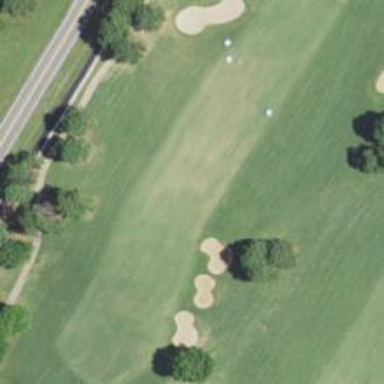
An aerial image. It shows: View of golf hole.